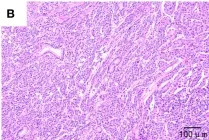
Pathological outcomes of the patient. Postoperatively, (B) (x100): Hematoxylin-eosin staining showed that the poorly differentiated tumor exhibited hepatoid differentiation, with neoplastic cells growing in a sheet-like or trabecular pattern along with sinusoids.
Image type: pathology (h&e)